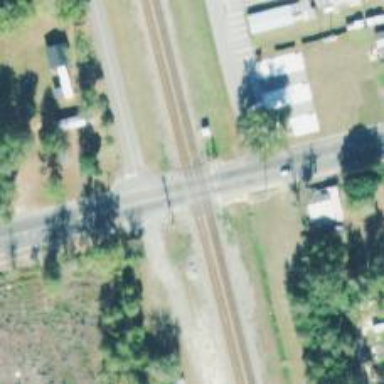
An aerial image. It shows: Level crossing with lights at railway intersection.